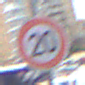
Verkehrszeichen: Geschwindigkeit20
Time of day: MorningAfternoon
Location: Outdoor (Urban)
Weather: Overcast
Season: NotSpecified
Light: Natural